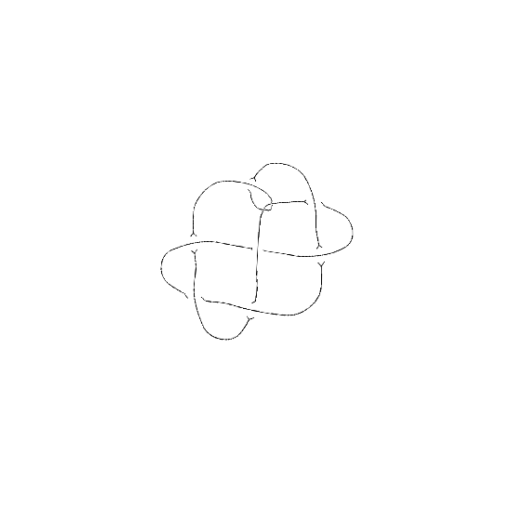
Crossing number: 9